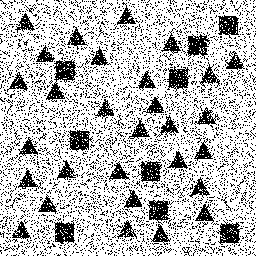
Squares: 9
Triangles: 29
Stars: 0
Total shapes: 38